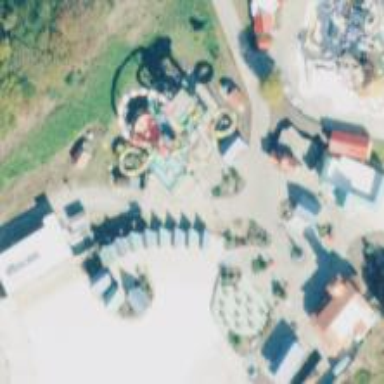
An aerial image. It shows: Water slide attraction.